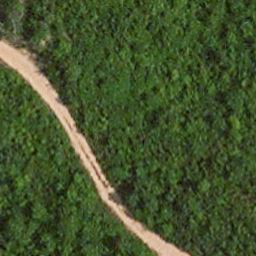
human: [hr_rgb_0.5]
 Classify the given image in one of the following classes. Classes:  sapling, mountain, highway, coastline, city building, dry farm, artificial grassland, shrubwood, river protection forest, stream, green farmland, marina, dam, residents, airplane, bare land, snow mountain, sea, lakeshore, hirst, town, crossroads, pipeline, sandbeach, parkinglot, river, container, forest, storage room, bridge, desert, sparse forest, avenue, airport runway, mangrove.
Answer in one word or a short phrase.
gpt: avenue